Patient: sex M, age 57
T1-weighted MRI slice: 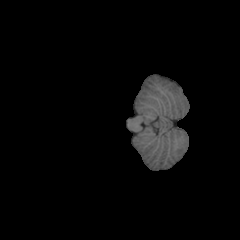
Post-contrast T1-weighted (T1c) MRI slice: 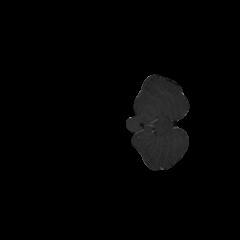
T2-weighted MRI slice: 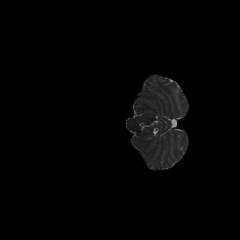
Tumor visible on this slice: no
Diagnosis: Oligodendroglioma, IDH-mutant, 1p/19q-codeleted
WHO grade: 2